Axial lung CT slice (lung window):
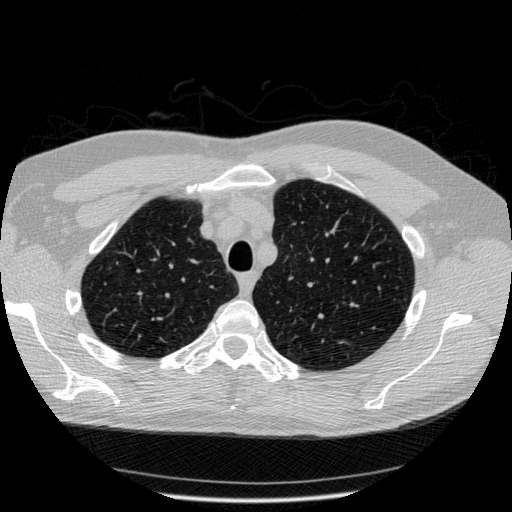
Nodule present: no